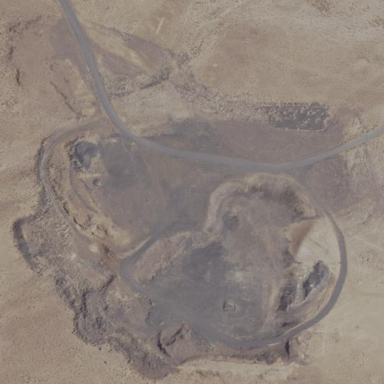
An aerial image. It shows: Quarry area.